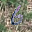
Label: 6